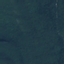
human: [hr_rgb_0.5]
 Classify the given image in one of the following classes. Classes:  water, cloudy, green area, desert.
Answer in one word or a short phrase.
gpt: green area